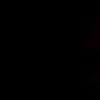
Label: space